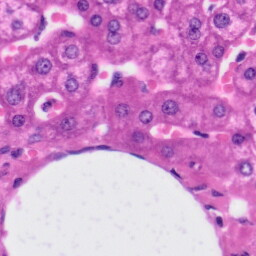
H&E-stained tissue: Liver